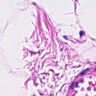
Metastatic tissue present: no